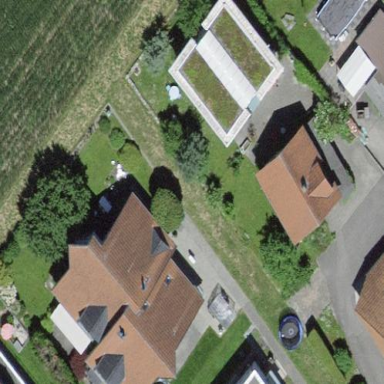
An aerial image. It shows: Terrace building with gabled roof made of roof tiles.